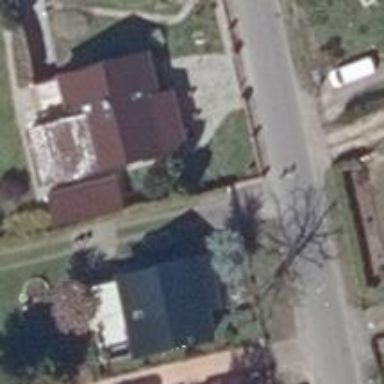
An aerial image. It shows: Detached building.